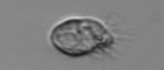
Label: Ciliophora